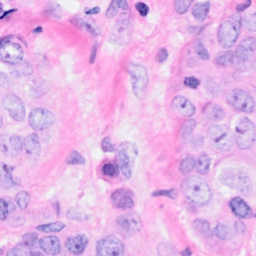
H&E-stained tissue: Breast